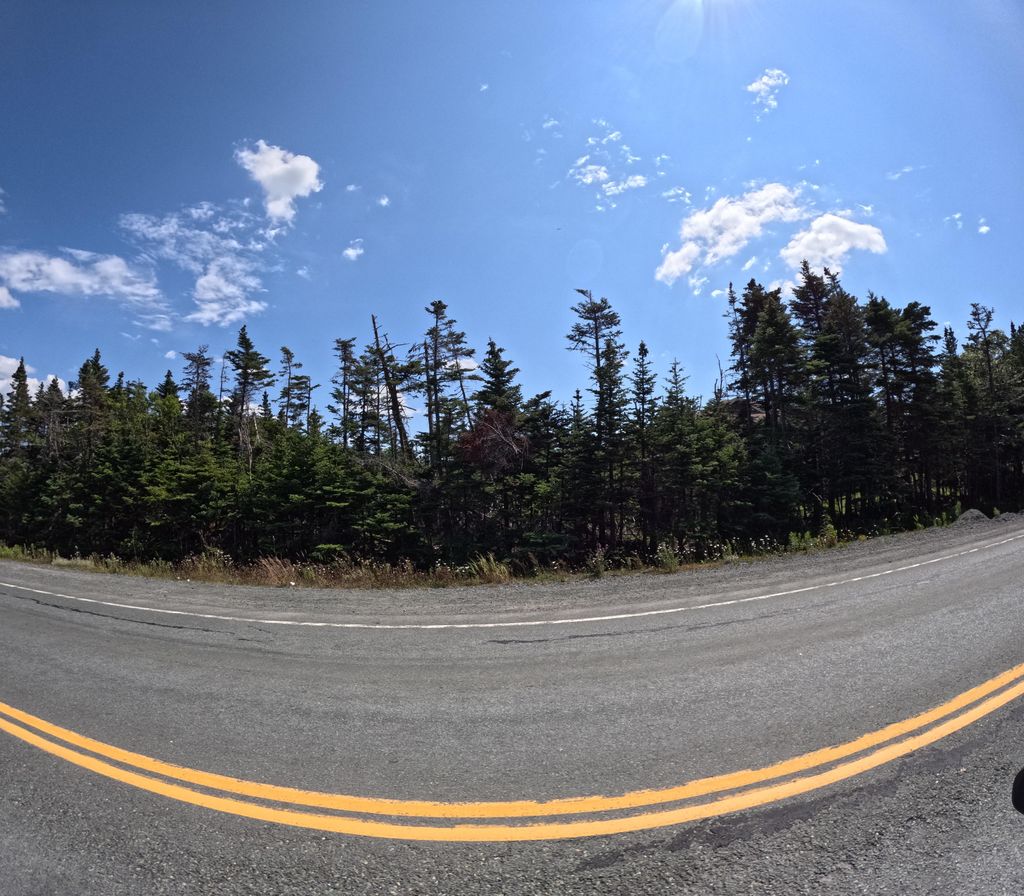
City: st_johns